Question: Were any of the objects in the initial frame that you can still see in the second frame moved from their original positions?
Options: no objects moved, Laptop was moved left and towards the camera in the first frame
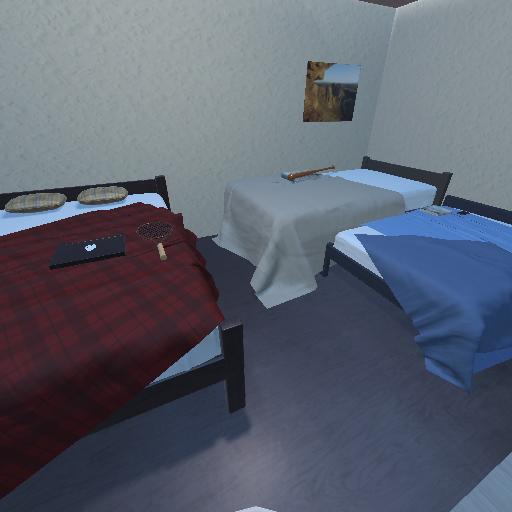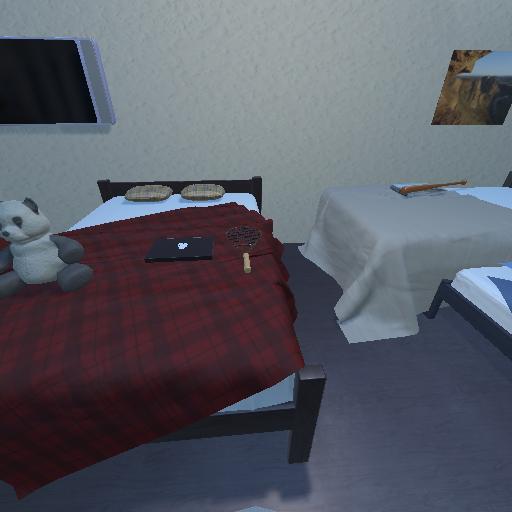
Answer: no objects moved